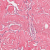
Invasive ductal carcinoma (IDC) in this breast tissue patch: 0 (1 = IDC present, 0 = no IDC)